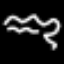
Label: squiggle